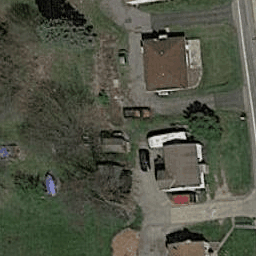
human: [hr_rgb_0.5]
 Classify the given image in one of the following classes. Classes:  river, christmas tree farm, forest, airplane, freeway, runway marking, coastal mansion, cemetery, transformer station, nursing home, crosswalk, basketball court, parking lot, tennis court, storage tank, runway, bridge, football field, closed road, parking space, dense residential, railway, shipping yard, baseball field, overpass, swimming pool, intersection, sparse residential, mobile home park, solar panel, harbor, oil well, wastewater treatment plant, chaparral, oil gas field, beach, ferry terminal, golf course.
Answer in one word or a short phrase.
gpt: sparse residential